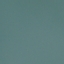
Land use / land cover: SeaLake